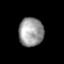
Tissue: prostate
Cell type: Epithelial cells
Senescence score: 0.3514
Nuclear area (px): 688
Mean DAPI intensity: 156.77